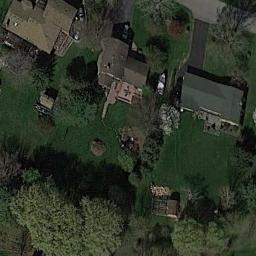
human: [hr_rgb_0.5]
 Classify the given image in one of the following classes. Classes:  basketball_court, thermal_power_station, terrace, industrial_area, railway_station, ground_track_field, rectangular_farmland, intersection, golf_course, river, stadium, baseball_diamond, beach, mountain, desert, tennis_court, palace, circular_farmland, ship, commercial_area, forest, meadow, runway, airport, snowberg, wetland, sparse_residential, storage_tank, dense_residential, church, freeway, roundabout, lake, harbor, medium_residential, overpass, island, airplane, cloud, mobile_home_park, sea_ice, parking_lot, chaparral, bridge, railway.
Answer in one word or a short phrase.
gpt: medium_residential